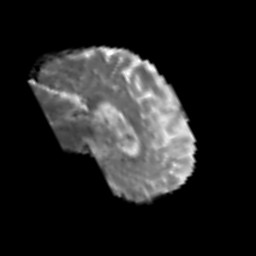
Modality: MD
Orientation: sagittal
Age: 52
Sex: male
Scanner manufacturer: siemens
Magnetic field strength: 3 T
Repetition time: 6.1 s
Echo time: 0.101 s